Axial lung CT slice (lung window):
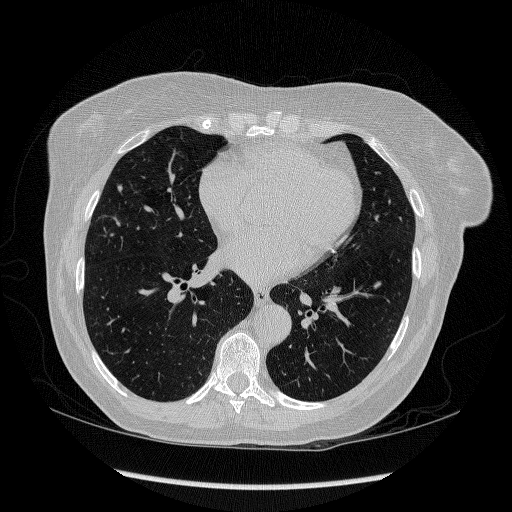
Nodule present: yes
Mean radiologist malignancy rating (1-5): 3